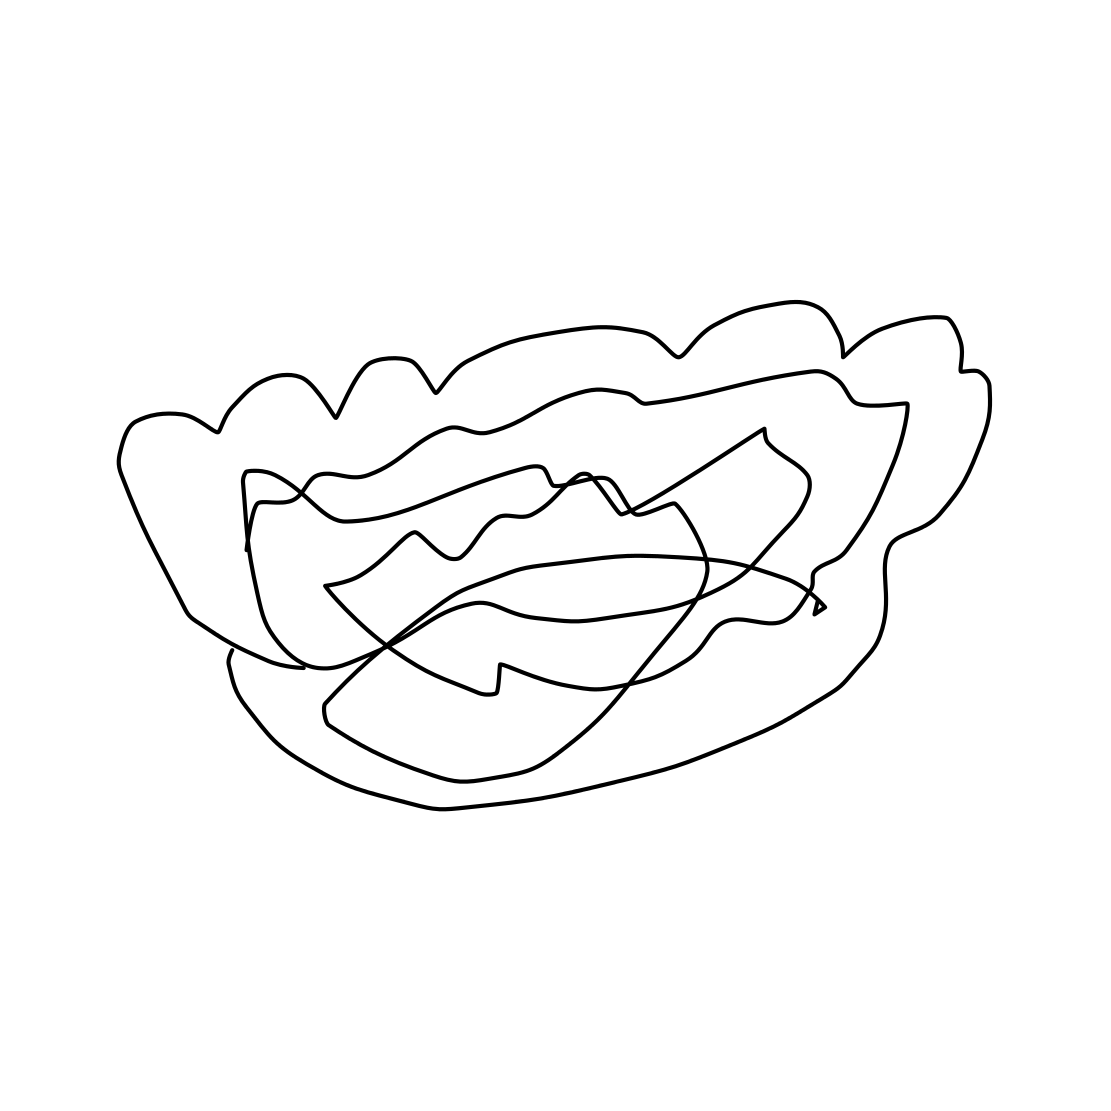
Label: brain